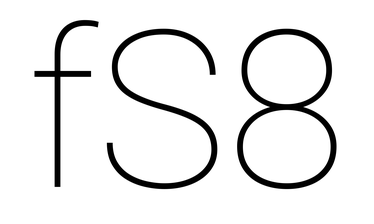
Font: Roboto_Thin